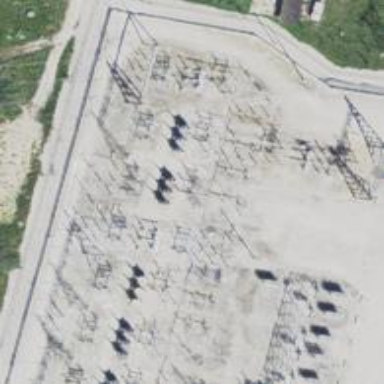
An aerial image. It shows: Switch for power supply.